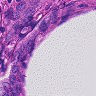
Metastatic tissue present: yes